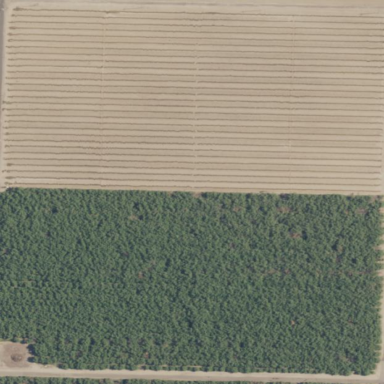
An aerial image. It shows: Almond orchard with rows of almond trees.